Field crop: maize
Growth stage: 2
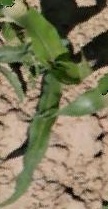
Species: maize